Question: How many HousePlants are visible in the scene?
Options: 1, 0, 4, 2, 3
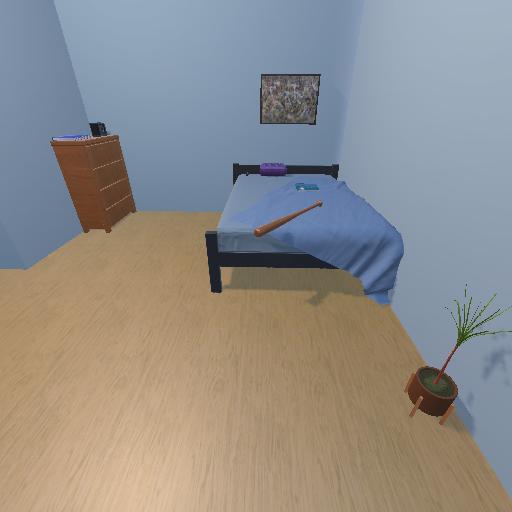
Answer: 1